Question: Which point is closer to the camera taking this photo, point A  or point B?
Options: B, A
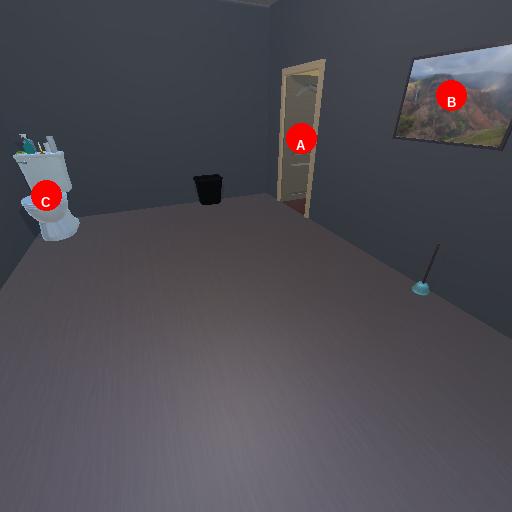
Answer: B